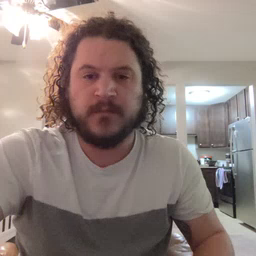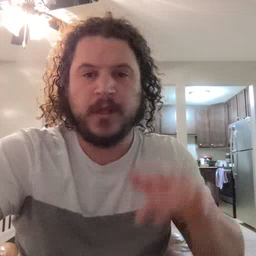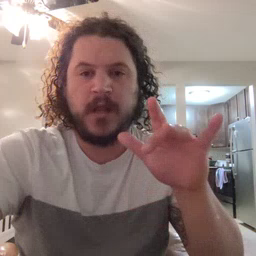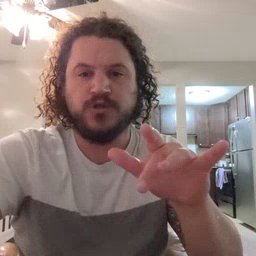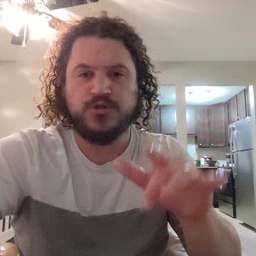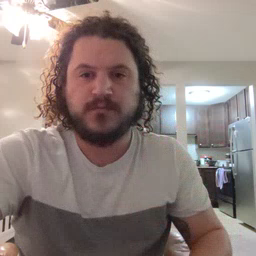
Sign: touch